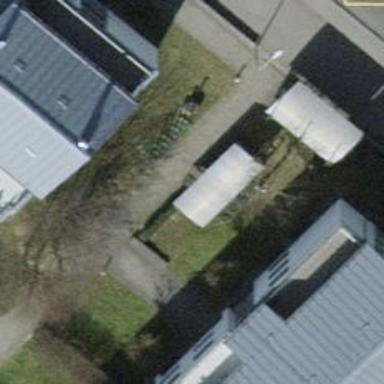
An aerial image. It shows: Bicycle parking area with wall loops for securing bikes.